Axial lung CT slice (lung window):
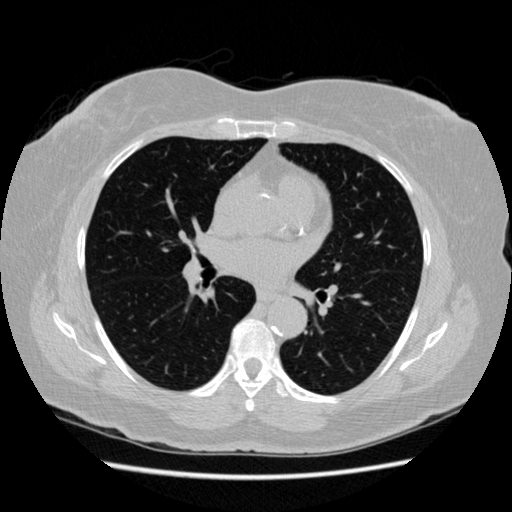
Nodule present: no